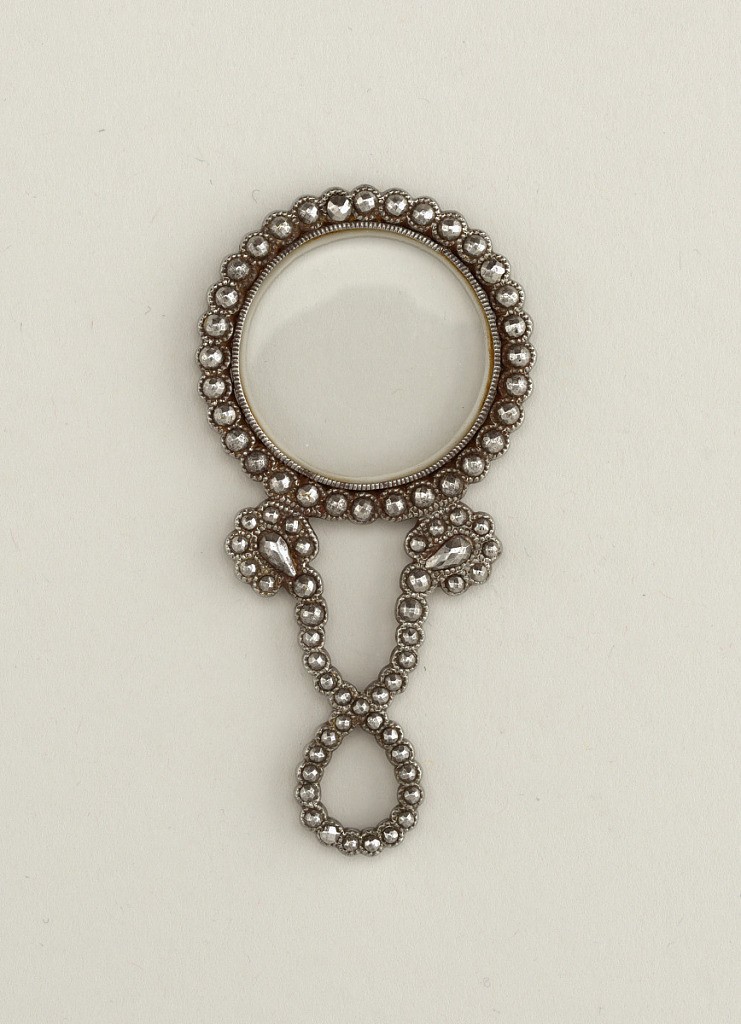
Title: Monocle
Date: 19th century
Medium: Steel, cut-steel beads, glass
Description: Single circular glass set in frame of cut-steel balls with handle of cut-steel balls arranged as a loop.